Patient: sex F, age 37
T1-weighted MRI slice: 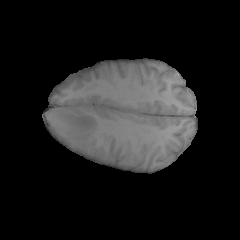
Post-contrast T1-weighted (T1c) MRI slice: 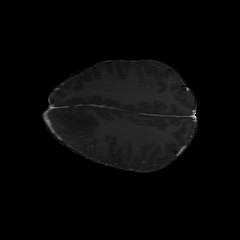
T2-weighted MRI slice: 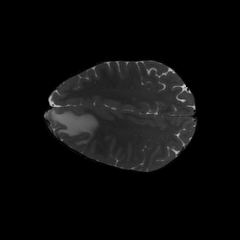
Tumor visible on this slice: yes
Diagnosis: Glioblastoma, IDH-wildtype
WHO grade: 4